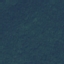
Label: Forest